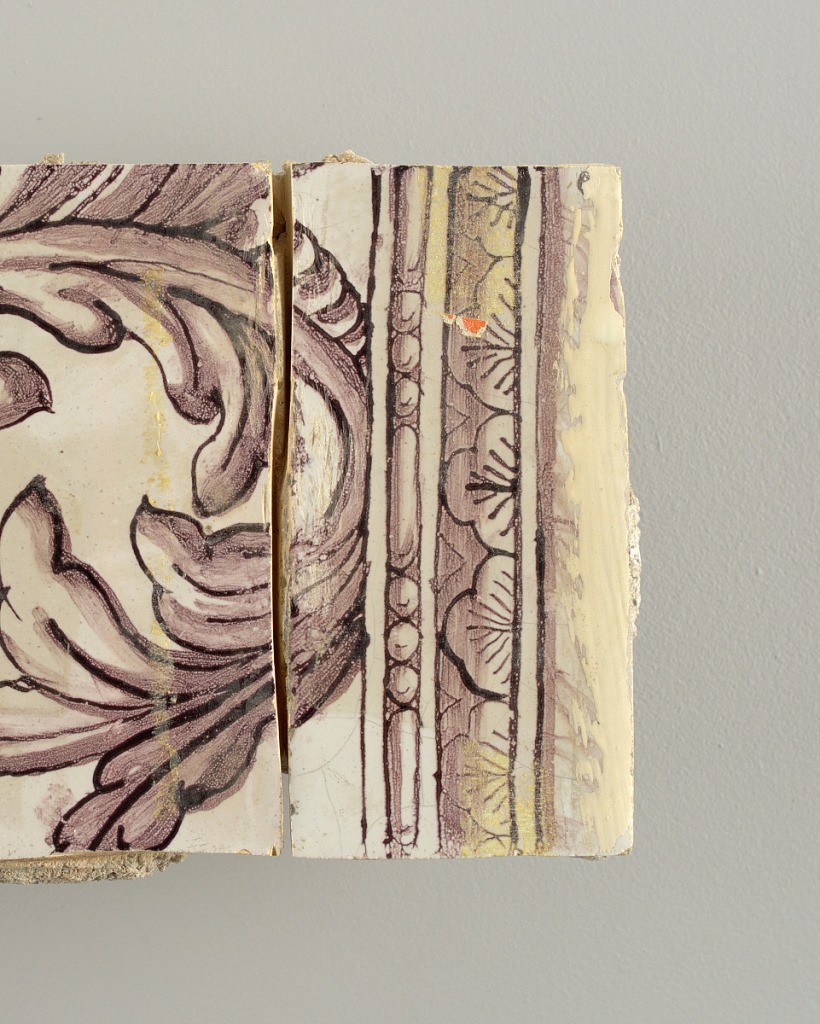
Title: Wall facing
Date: ca. 1725
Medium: tin-glazed earthenware, underglaze
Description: Two vertical rectangles, twenty-three tiles high.  A) Nine tiles wide at top; seven tiles wide at bottom.  B) Ten and one-half tiles wide.

Arabesque design of foliage.  A) with centered figure of Justice under a canopy.  B) with centered urn.